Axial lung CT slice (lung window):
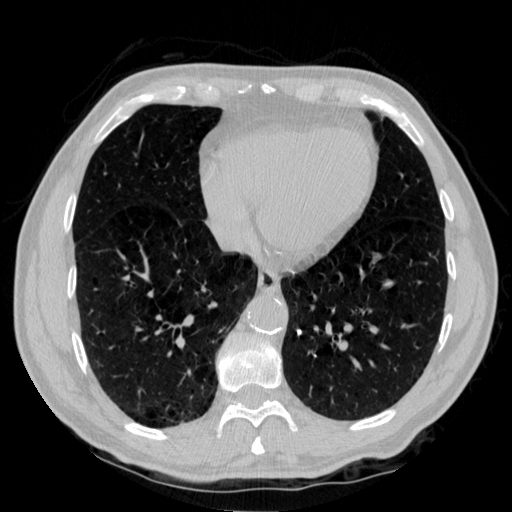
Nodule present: no